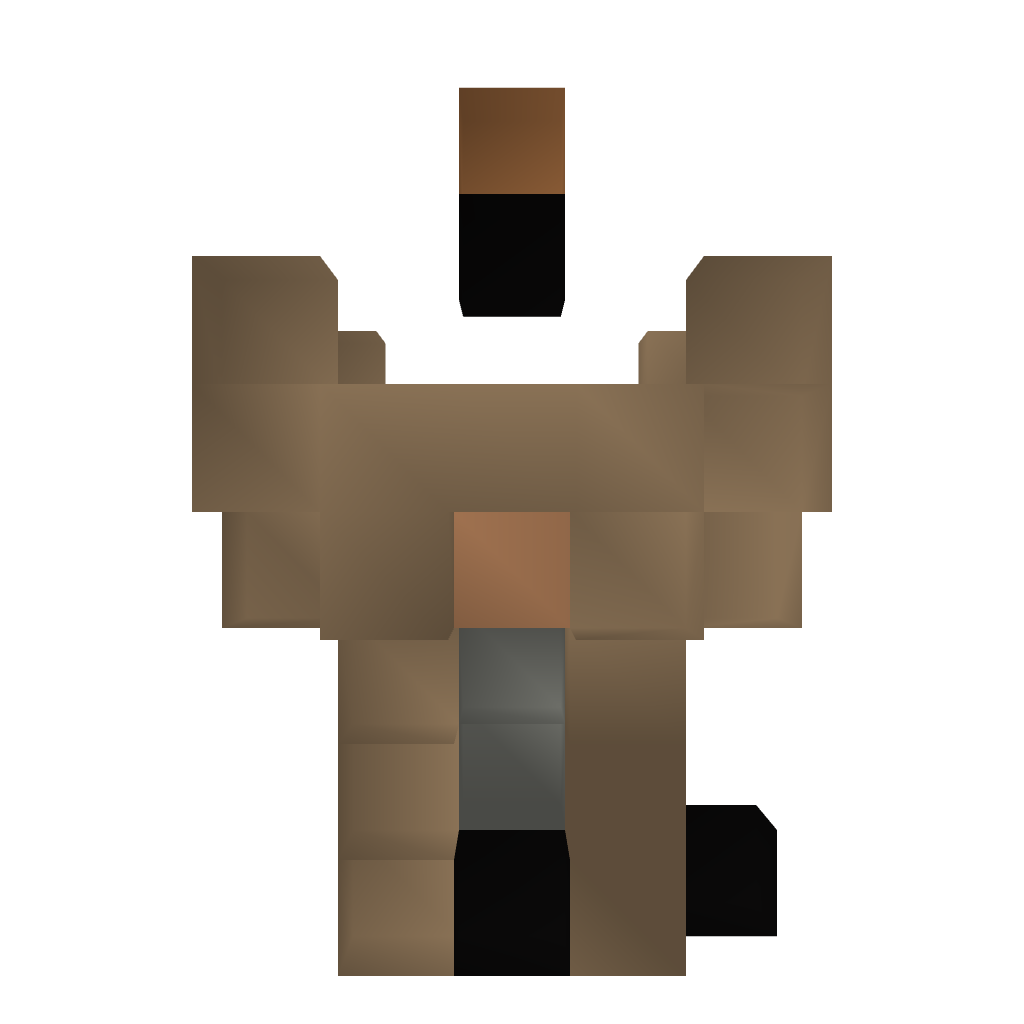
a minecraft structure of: Beach guard tower